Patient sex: F
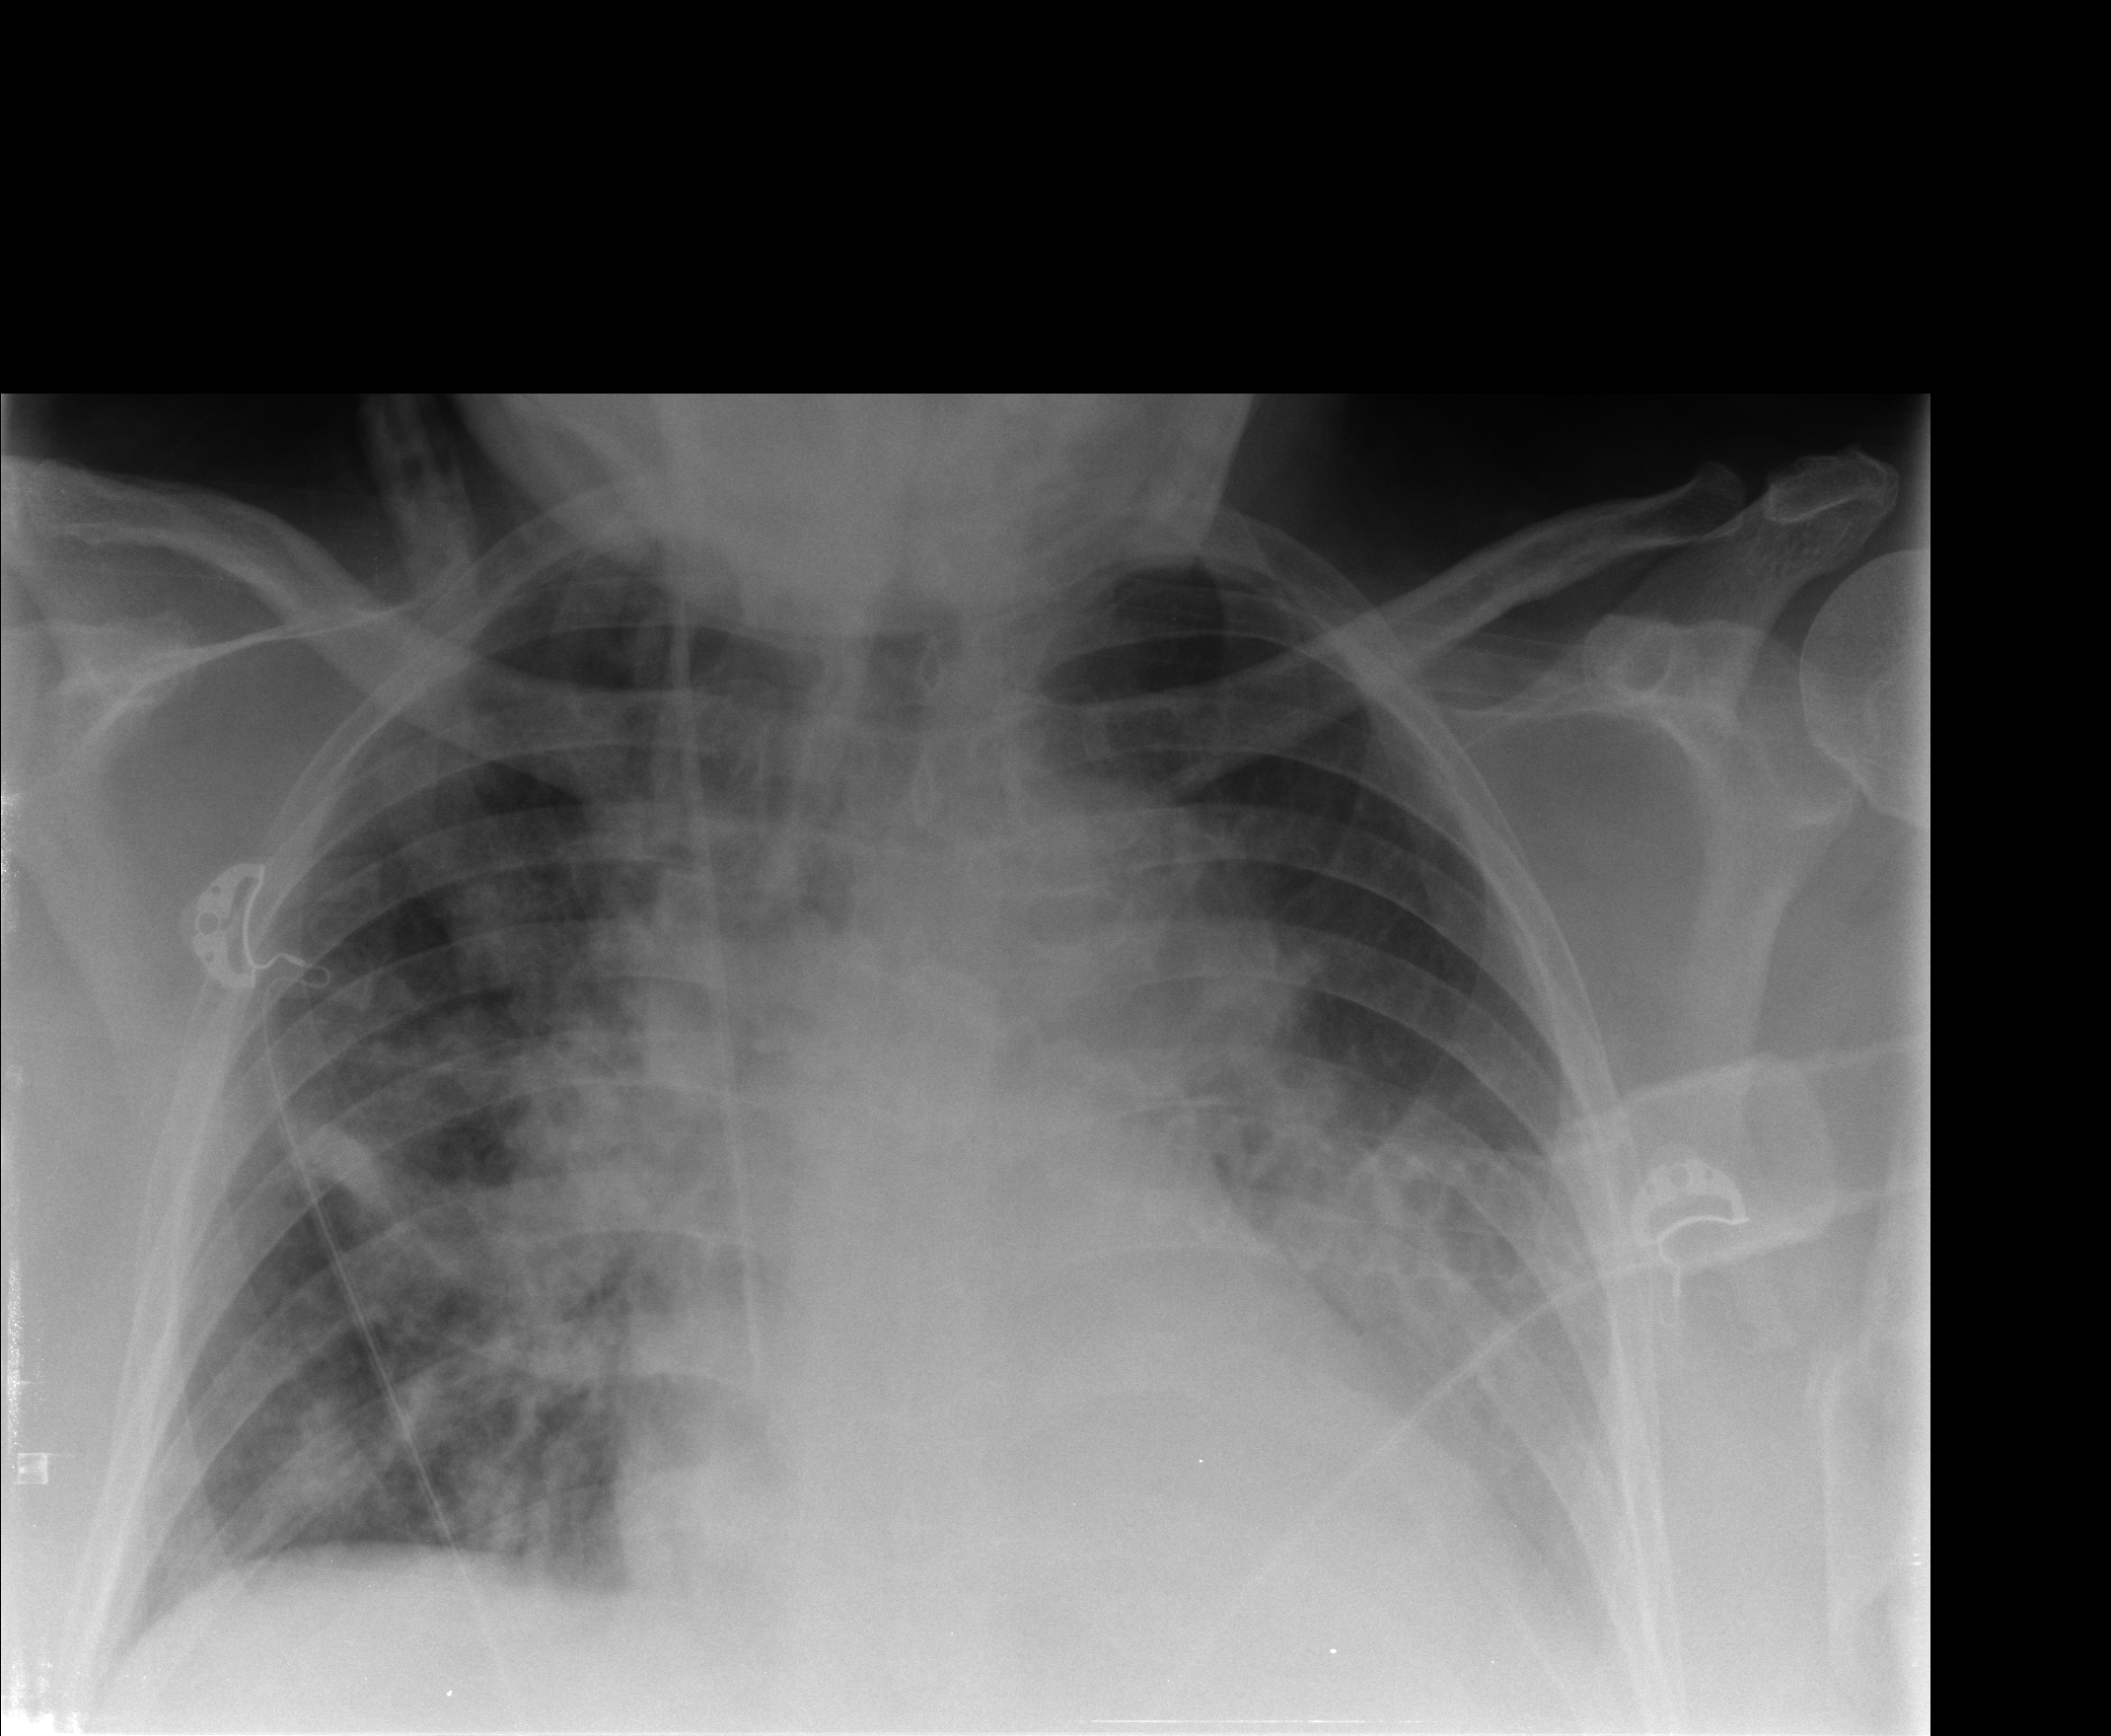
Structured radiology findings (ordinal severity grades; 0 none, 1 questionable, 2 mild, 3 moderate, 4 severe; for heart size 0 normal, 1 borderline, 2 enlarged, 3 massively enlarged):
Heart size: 0
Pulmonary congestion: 2
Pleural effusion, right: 2
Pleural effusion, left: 2
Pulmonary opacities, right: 3
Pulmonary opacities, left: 3
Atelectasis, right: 2
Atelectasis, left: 2